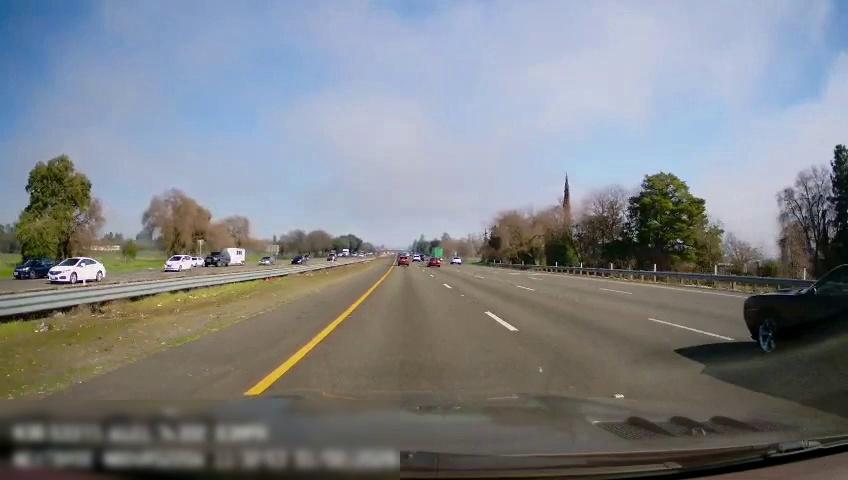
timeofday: Day
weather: Sunny
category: Drivable Space
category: Drivable Space
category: Vehicles | Car
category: Vehicles | SUV
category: Vehicles | Car
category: Vehicles | Car
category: Vehicles | Car
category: Vehicles | Car
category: Vehicles | Car
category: Vehicles | SUV
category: Vehicles | Car
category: Vehicles | Truck
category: Lanes | Current Lane
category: Lanes | Current Lane
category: Lanes | Alternate Lane
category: Lanes | Alternate Lane
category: Lanes | Alternate Lane